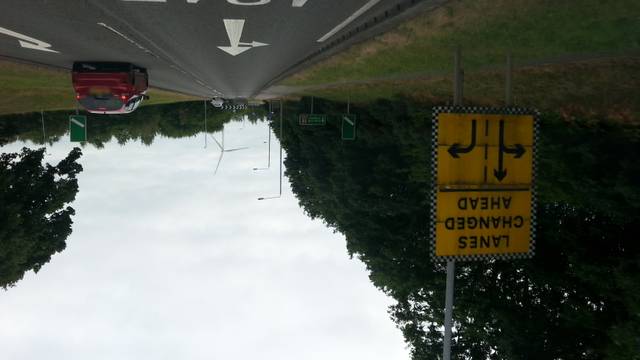
Region: United Kingdom
Coordinates: 53.127, -1.141